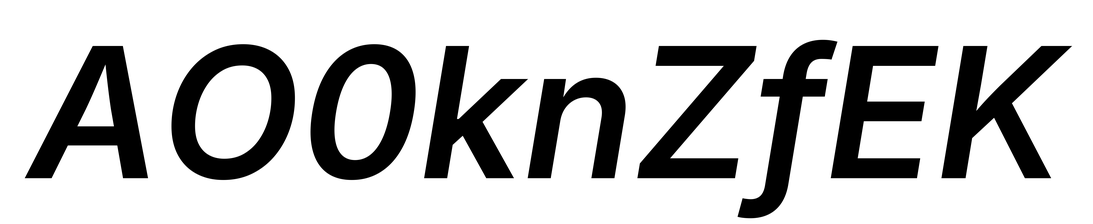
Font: Inter-Italic_SemiBold_Italic